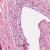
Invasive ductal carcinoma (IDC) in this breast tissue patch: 0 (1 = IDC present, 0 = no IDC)